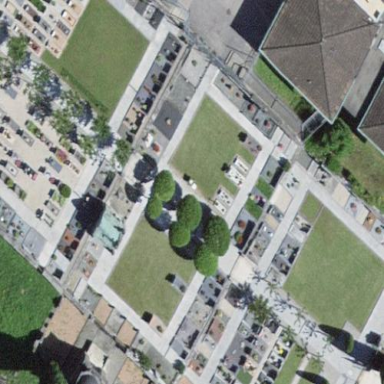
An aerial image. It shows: Cemetery.